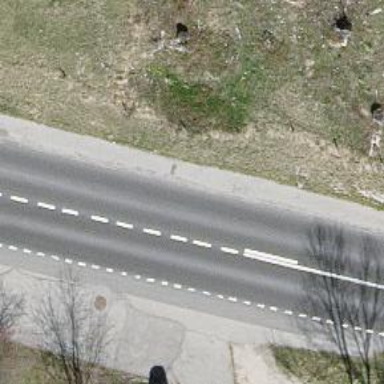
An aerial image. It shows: Asphalt footpath with unmarked crossing.